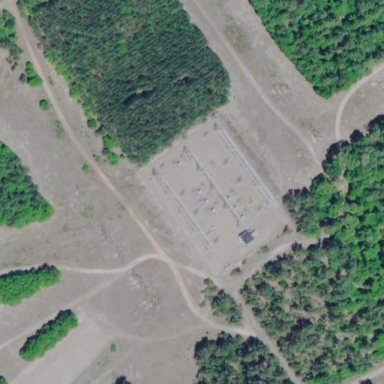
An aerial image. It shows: Power substation with fence around it. The substation is used for switching.